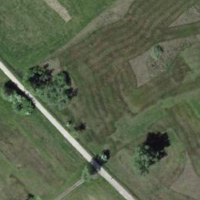
EUNIS habitat code: 16
Species observed at this site:
Falco tinnunculus
Gryllus campestris
Vaccinium oxycoccos
Iris sibirica